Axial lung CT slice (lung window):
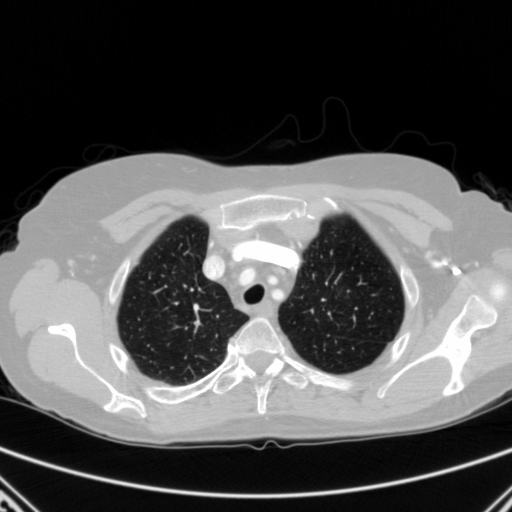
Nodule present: no